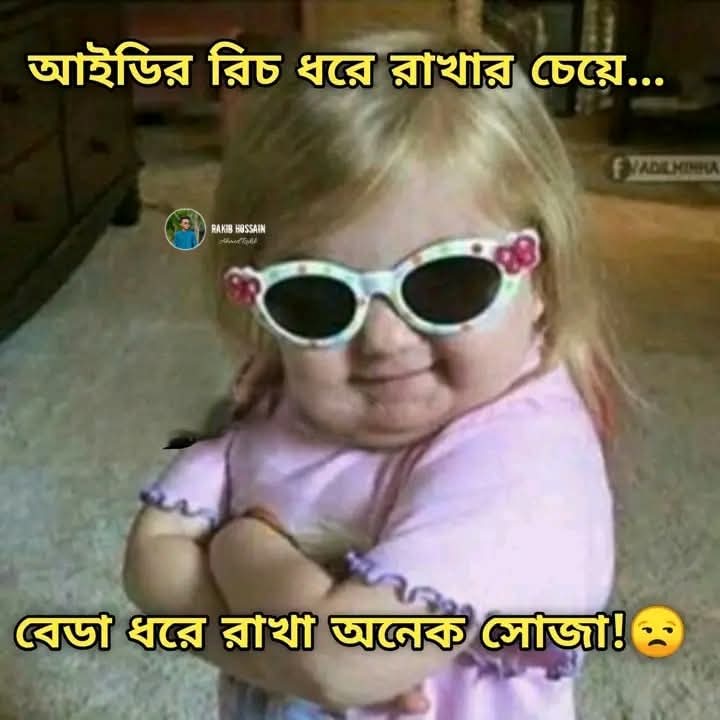
Text: আইডির রিচ ধরে রাখার চেয়ে...
বেডা ধরে রাখা অনেক সোজা!
Label: Non Hate